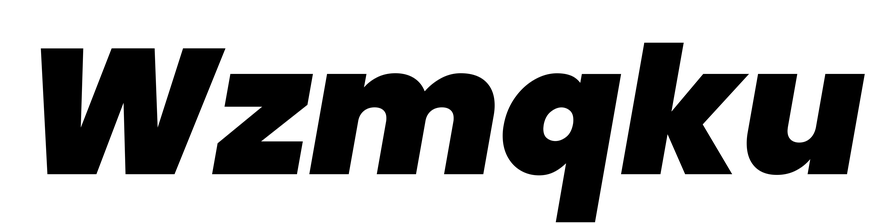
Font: Poppins-BlackItalic